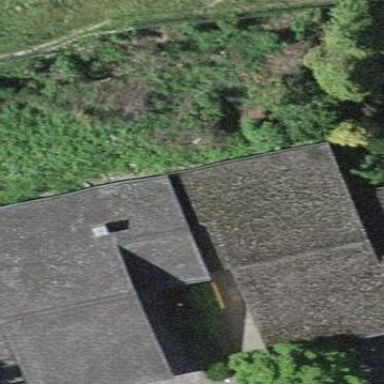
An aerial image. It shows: Kindergarten building.